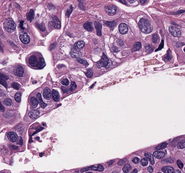
Tumor epithelial tissue: yes
Tumor-associated stroma tissue: no
Normal tissue: no